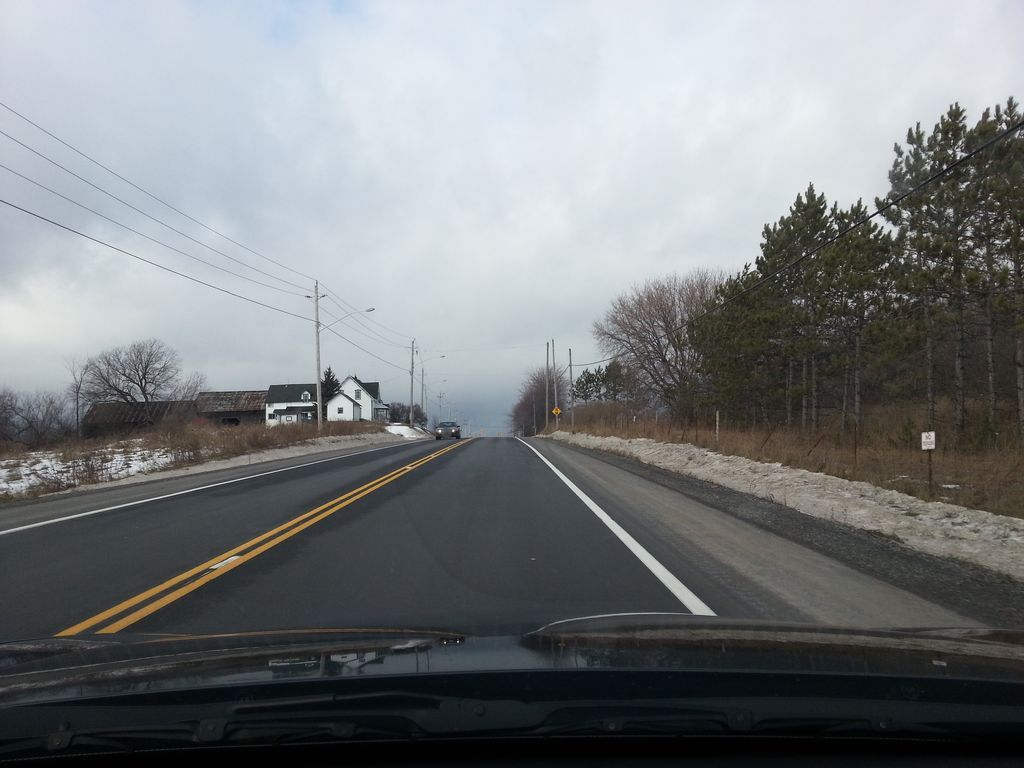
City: ottawa-gatineau